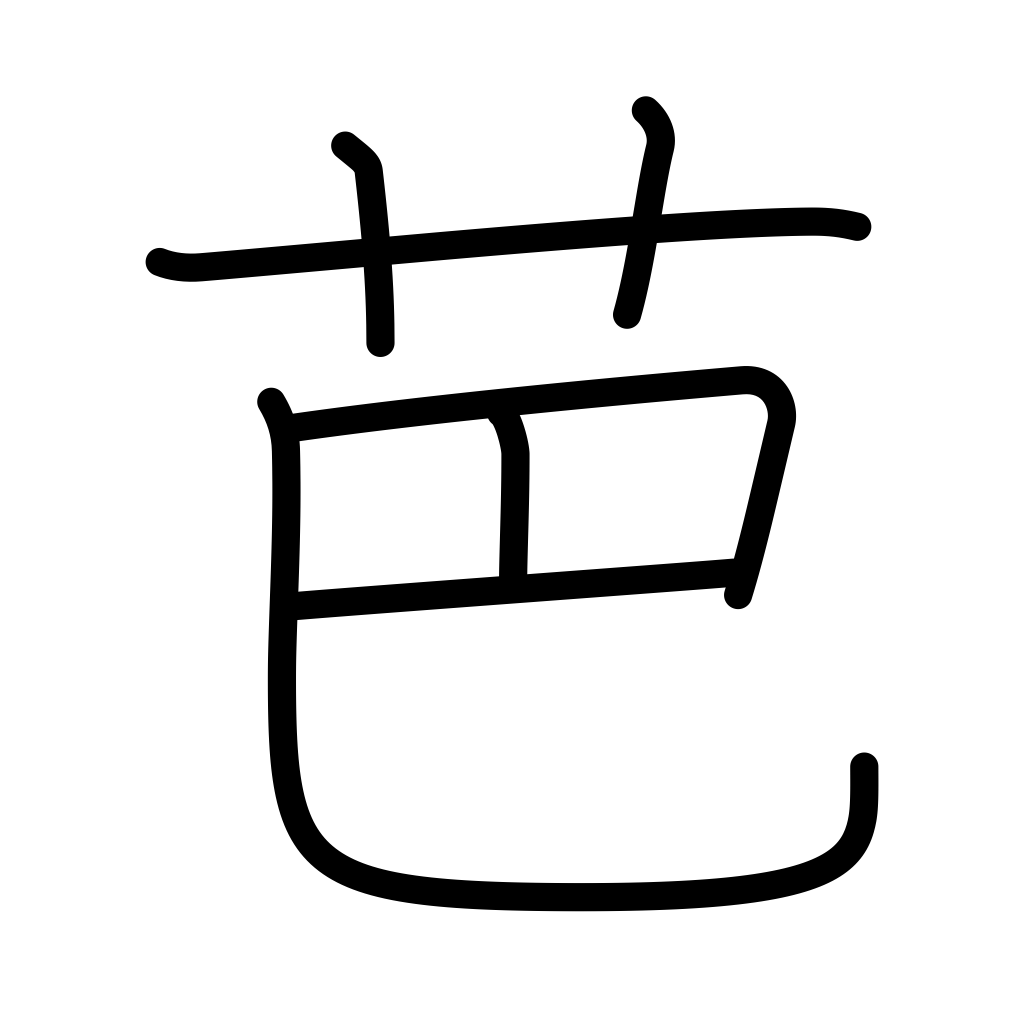
Meaning: banana